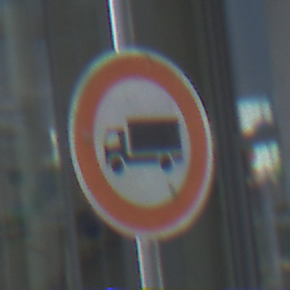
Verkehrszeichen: VerbotFuerKraftfahrzeugeUeberDreiKommaFuenfTonnen
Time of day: MorningAfternoon
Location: Outdoor (Urban)
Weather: PartlyCloudy
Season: NotSpecified
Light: Natural